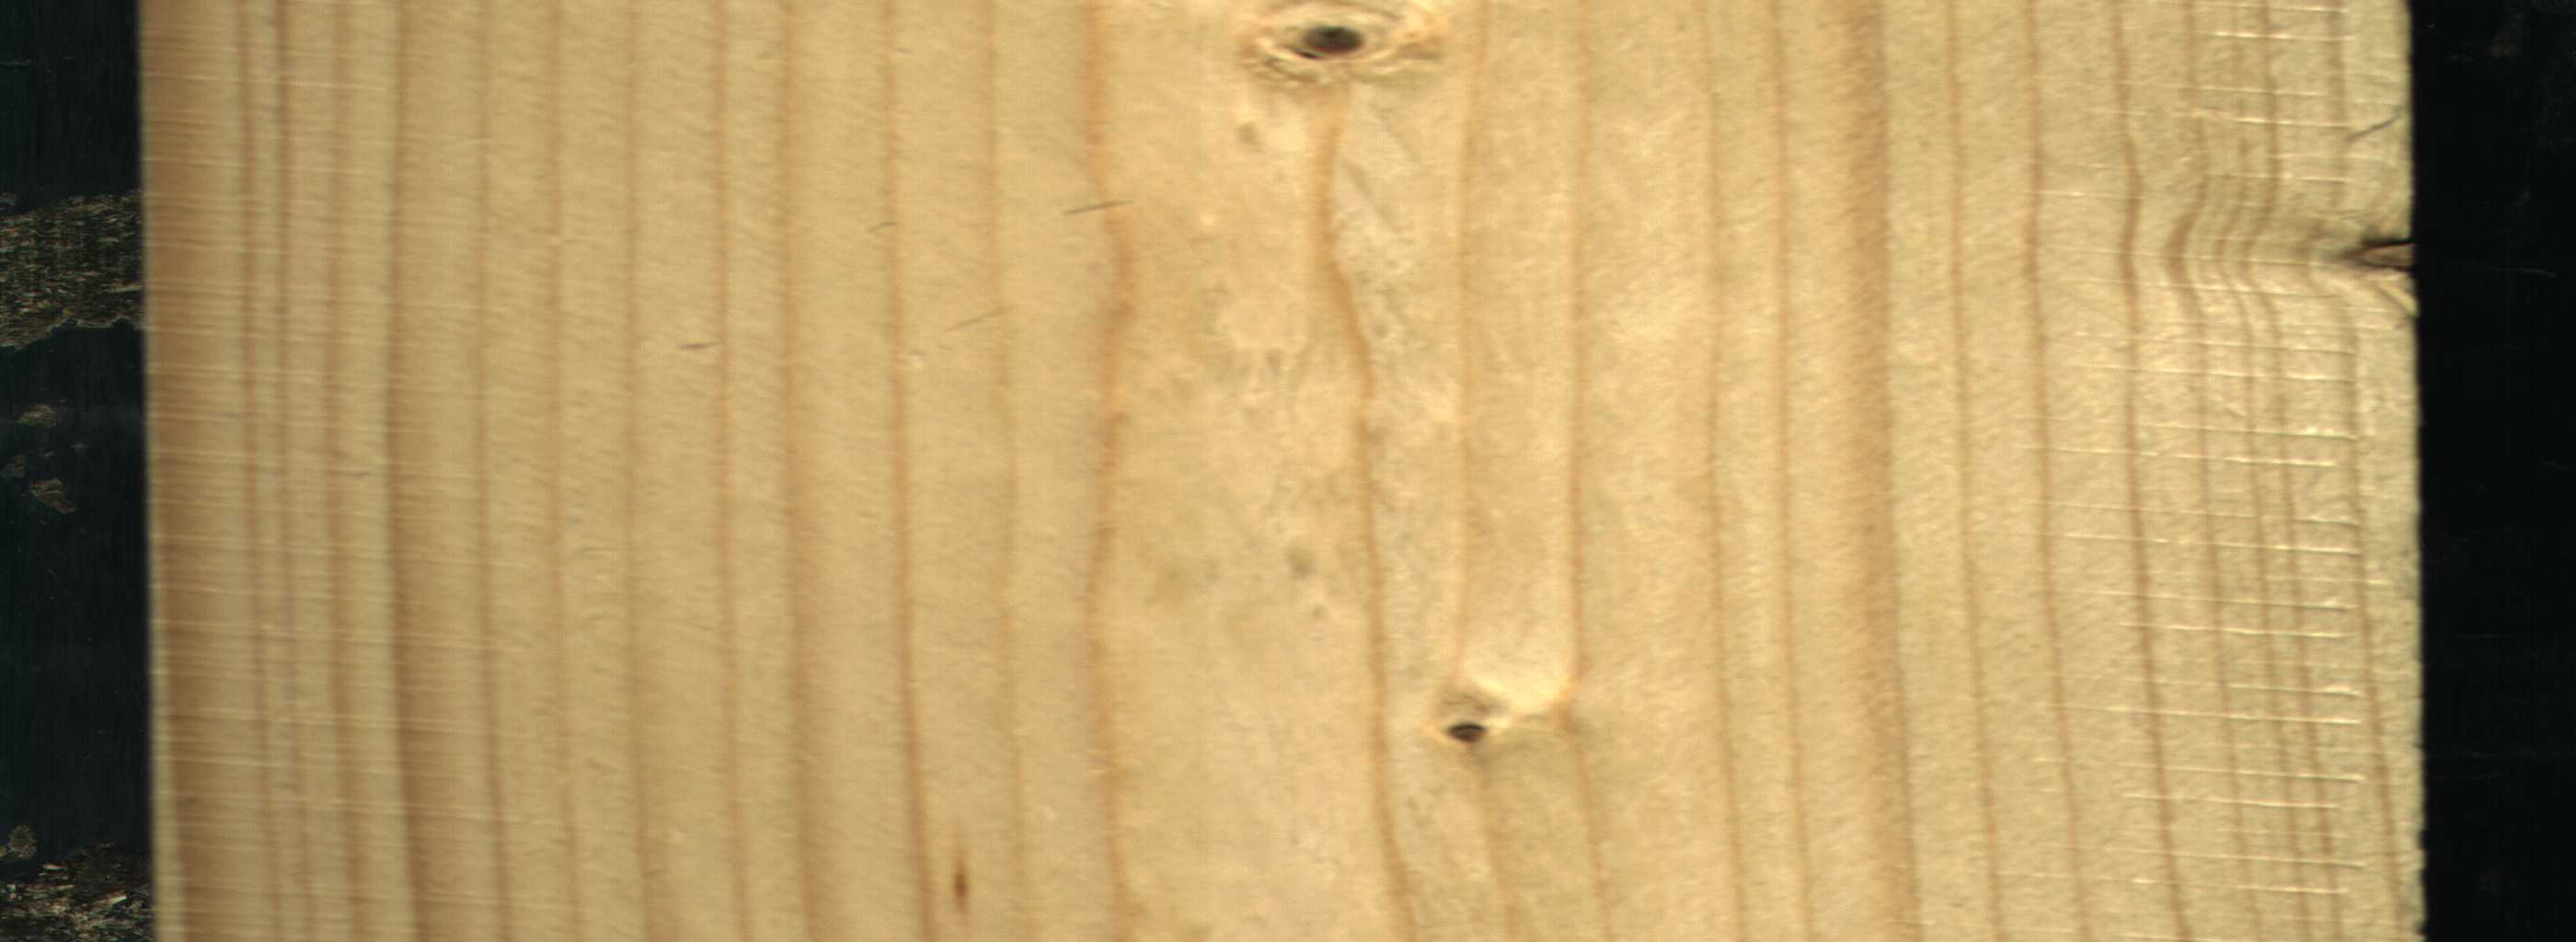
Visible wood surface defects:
Dead_Knot
Dead_Knot
Dead_Knot